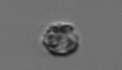
Label: Dinophyceae